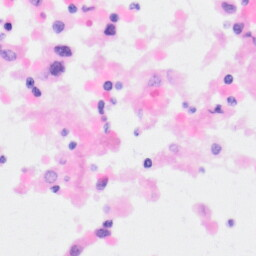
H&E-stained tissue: Kidney